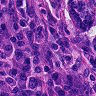
Metastatic tissue present: yes